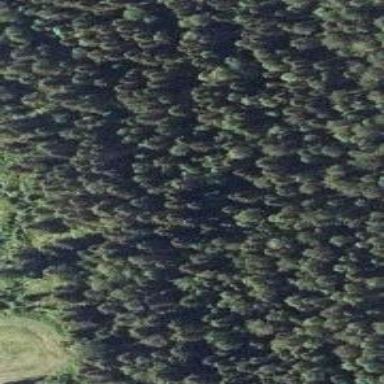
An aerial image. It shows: Patch of scrub vegetation.